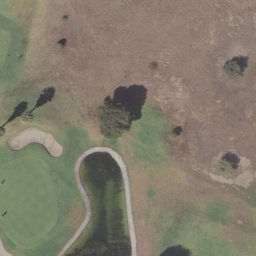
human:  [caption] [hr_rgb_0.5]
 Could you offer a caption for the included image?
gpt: A part of a golf course with turfs and some bunkers and trees .

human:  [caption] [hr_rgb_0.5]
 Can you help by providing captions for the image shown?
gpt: There are turfs and some bunkers and trees in the golf course .

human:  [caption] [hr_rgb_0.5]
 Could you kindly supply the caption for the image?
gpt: This is a part of a golf course with turfs and some bunkers and trees .

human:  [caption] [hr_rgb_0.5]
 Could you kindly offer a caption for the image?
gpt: A part of a golf course with turfs and some bunkers and trees .

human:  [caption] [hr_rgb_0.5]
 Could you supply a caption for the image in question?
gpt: Withered turfs and some bunkers and trees in the golf course .